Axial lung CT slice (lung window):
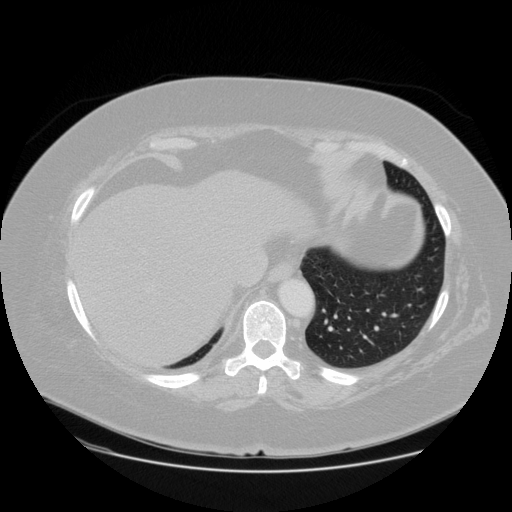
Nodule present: no